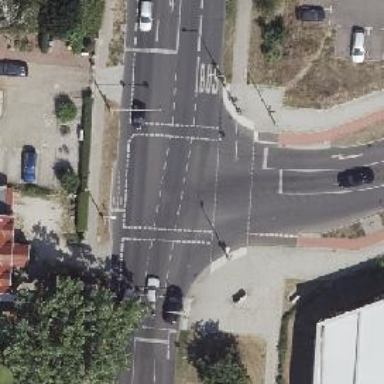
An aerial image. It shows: Crossing with traffic signals.